Here is the raw accelerometer signal from a rotor rig, plotted against time. Classify the rotor condition as one of: normal, misalignment, unbalance, looseness.
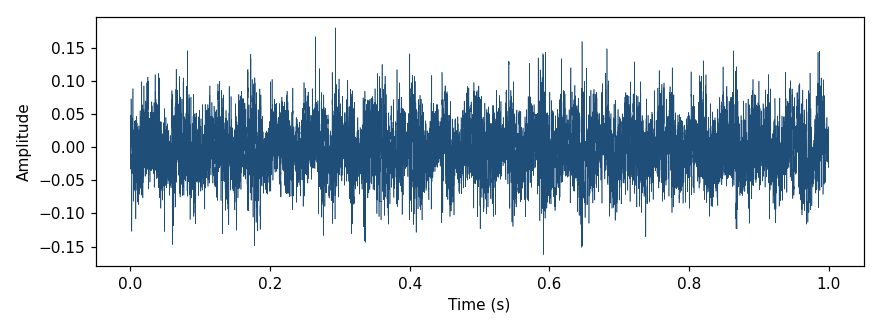
Answer: unbalance